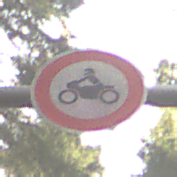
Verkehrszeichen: VerbotKraftraeder
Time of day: MorningAfternoon
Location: Outdoor (Nature)
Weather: Overcast
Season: Winter
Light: Natural